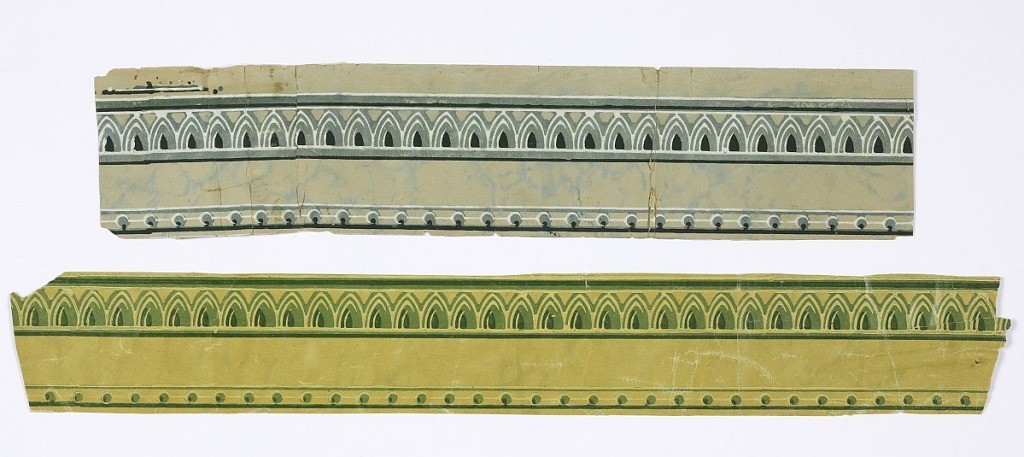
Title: Border
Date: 1860–1900
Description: Borders with polished paper.  Row of pointed arches, beading.